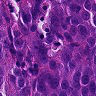
Metastatic tissue present: yes